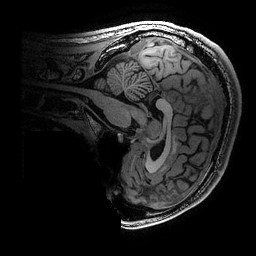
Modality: T1w
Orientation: sagittal
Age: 18
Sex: male
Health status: ill
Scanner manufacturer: ge
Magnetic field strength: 3 T
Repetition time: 0.007664 s
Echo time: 0.00342 s